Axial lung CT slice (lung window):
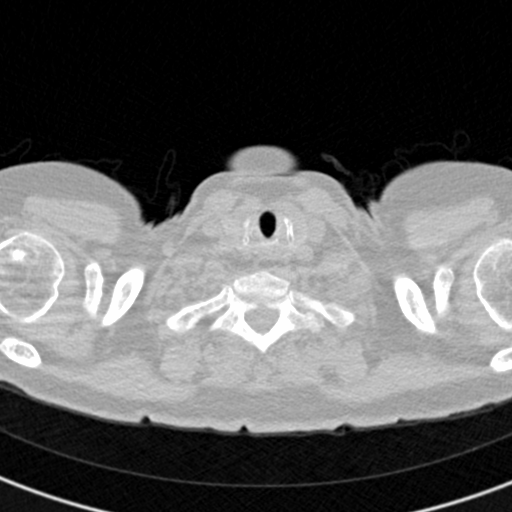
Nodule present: no